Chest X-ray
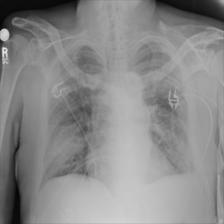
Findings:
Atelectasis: negative
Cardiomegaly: negative
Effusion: positive
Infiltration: negative
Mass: positive
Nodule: negative
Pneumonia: negative
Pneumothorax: negative
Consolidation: negative
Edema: negative
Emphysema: negative
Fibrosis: negative
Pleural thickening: negative
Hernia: negative